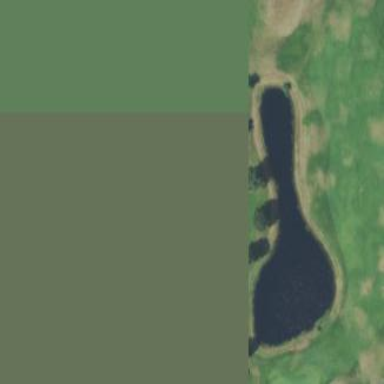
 likely golf fairway with neatly mown grass."